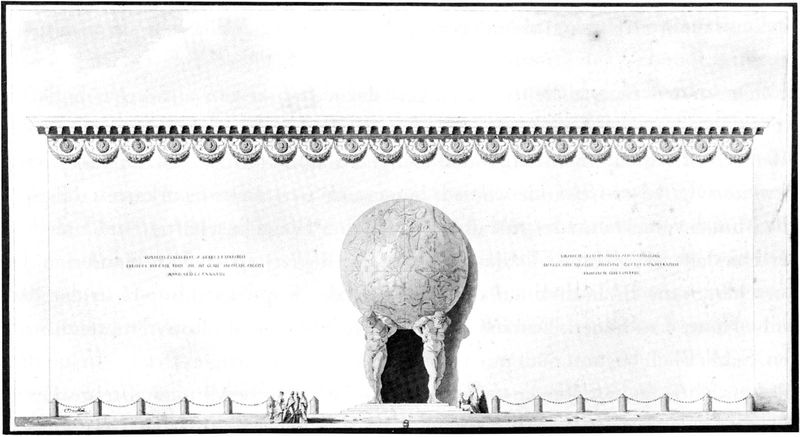
Titel: Entwurf für die Fassade der Nationalbibliothek
Künstler: Etienne-Louis Boullée
Schlagwörter: mann, nackt, schatten, frauen, menschen, frau, männer, pfeiler, rücken, schmuck, skizze, tür, weiss, zeichnung, dach, gebäude, haus, zaun, ornament, wand, architektur, tragen, erde, skulptur, schrift, seitlich, fassade, kette, grafik, graphik, besucher, treppe, muskeln, inschrift, ornamente, durchgang, geländer, stufen, eingang, treppenstufen, antike, druck, druckgrafik, loch, stich, kugel, entwurf, rom, erdkugel, fries, portal, römer, sims, skulpturen, pforte, wien, schnecken, welt, herkules, sezession, riss, bauwerk, aufriss, abgrenzung, weltkugel, atlas, atlanten, erdball, riesen, druckgtraphik